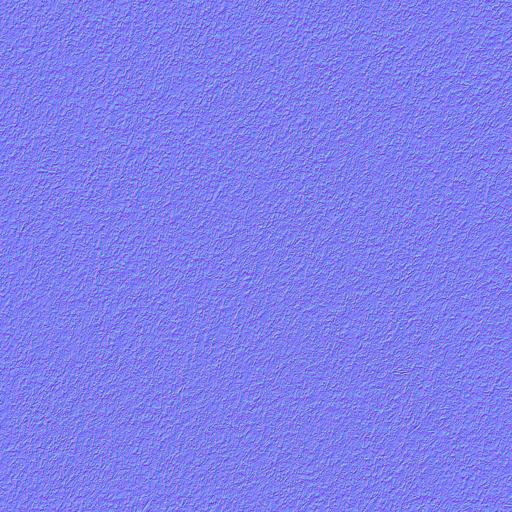
asphalt rough used